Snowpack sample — Snodgrass Mountain, Crested Butte, Colorado (2/4/25, 12:06 PM MST)
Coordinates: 38.923, -106.968
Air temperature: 35 °F
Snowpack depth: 80 cm
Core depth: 50 cm
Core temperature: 30.2 °F
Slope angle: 14°, slope face: 78°
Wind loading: low
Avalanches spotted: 0
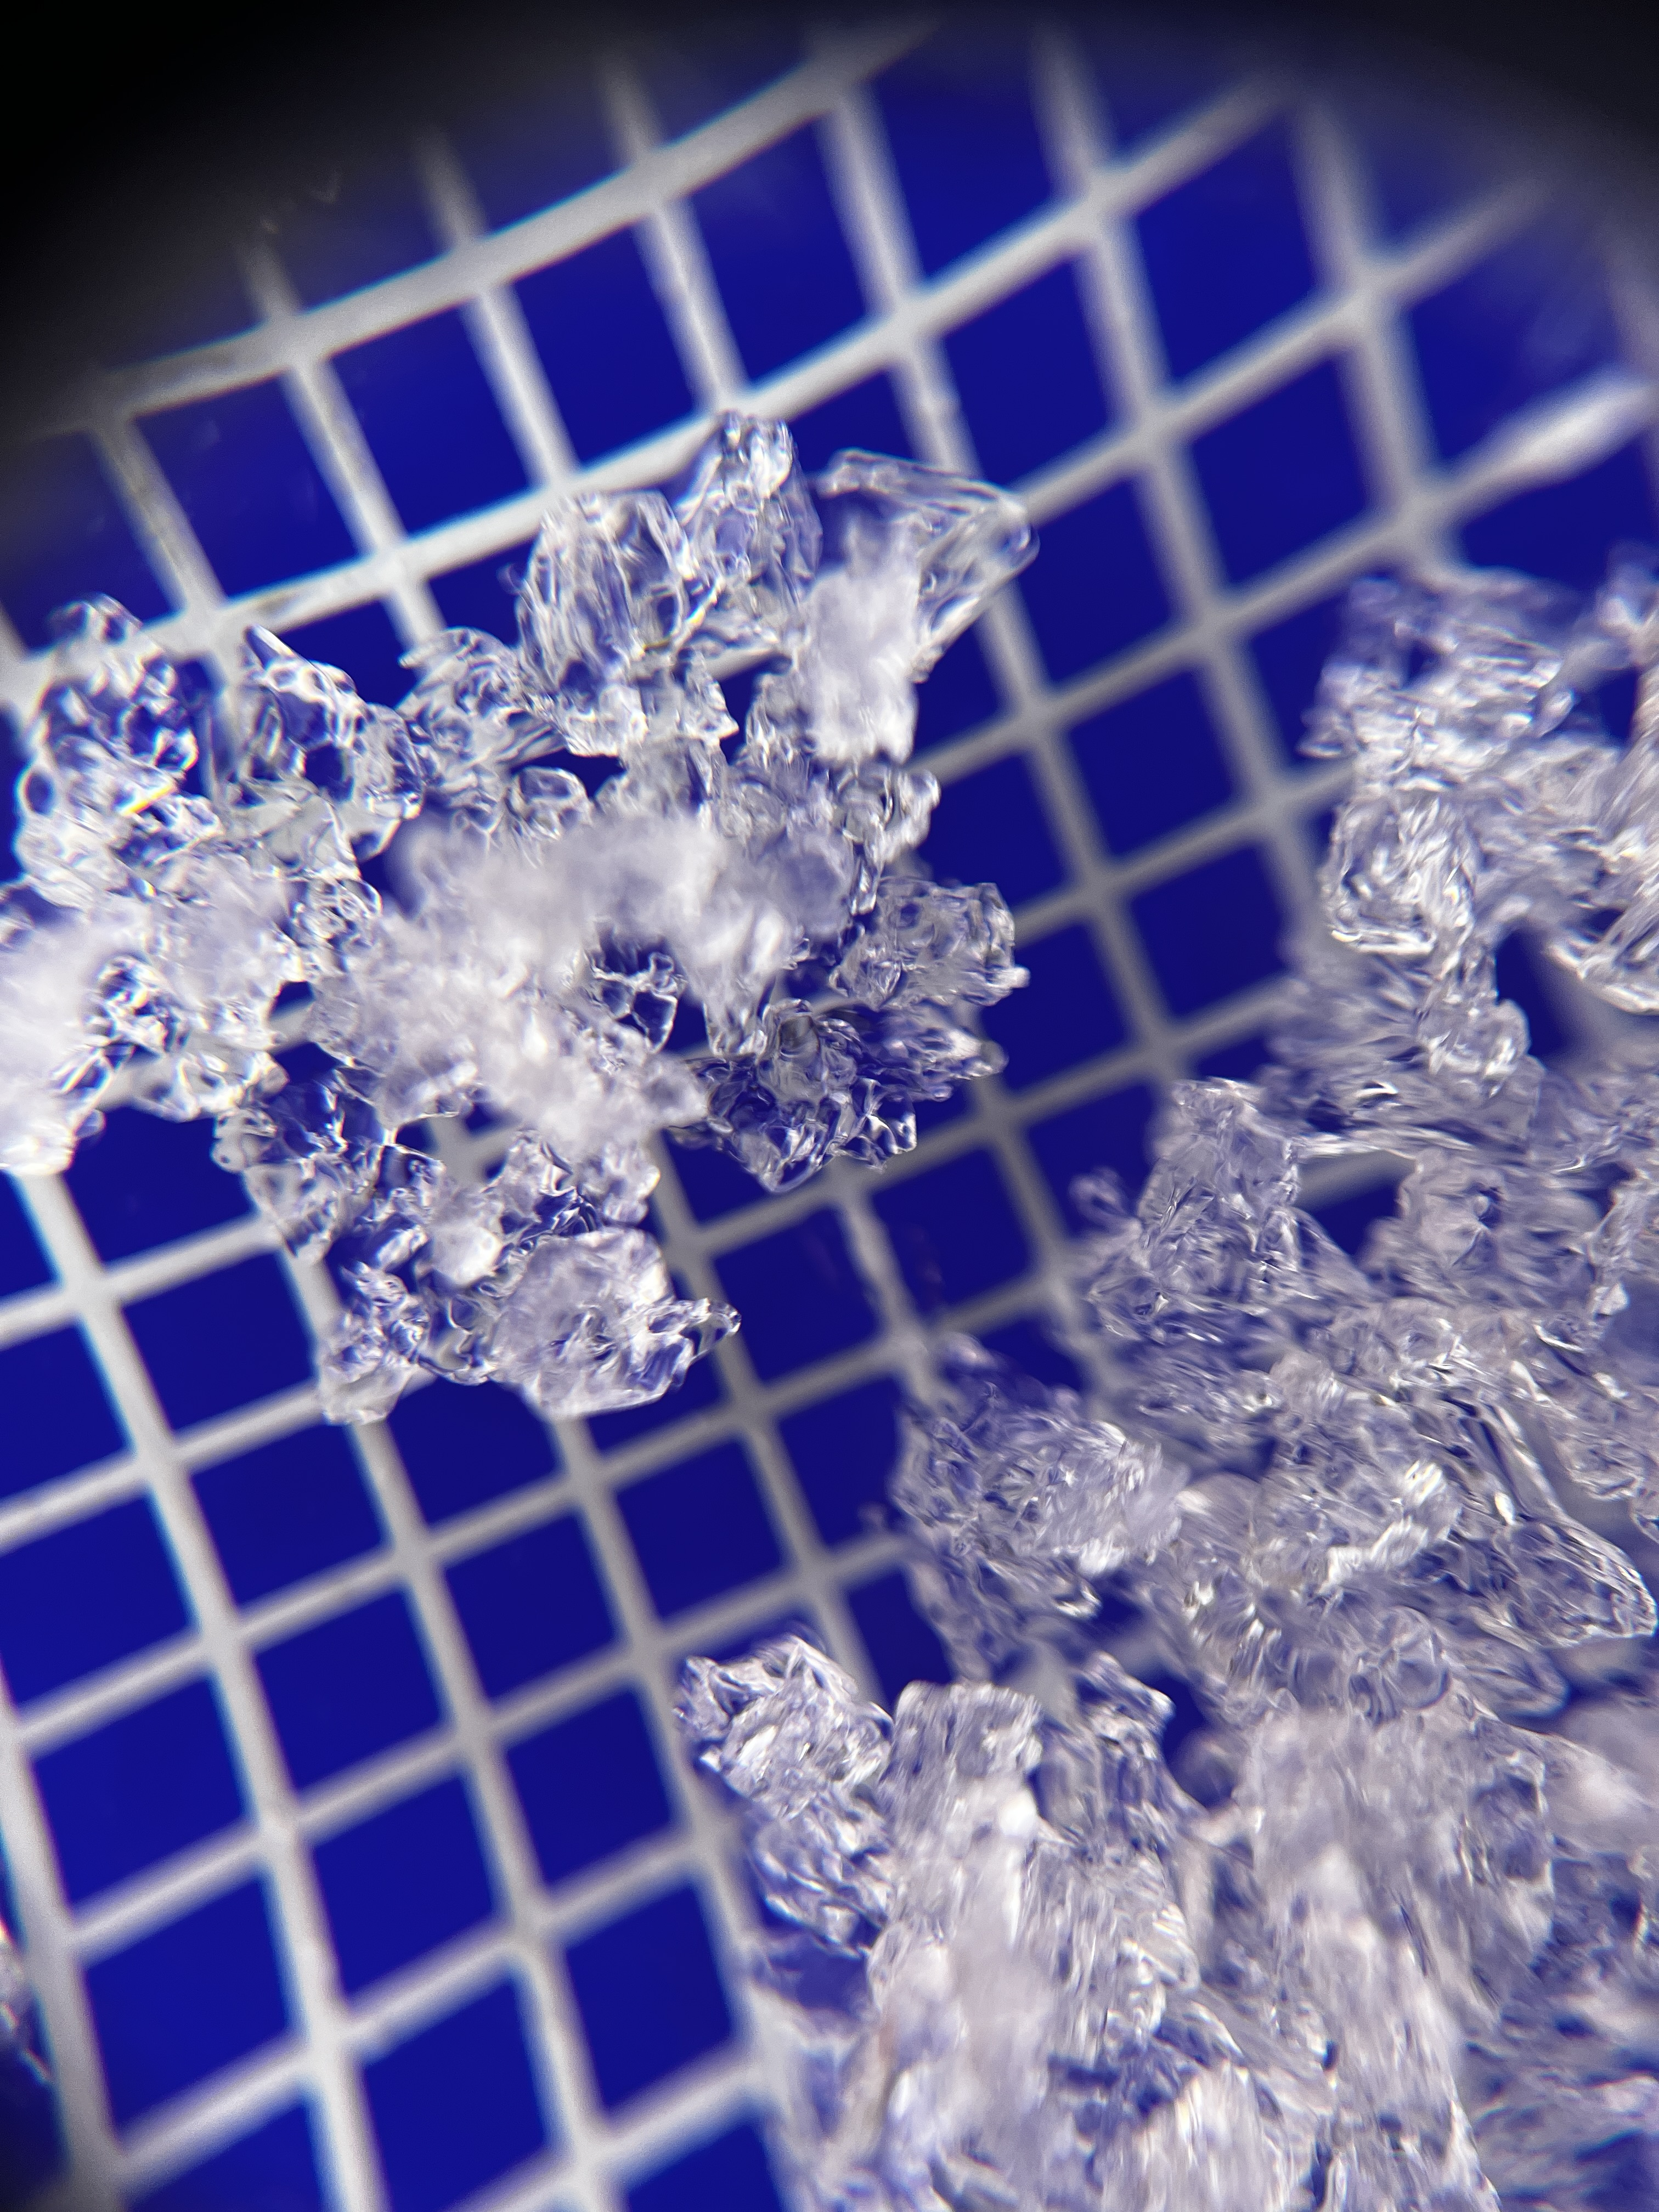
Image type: magnified_profile
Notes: No avalanches nearby, unusually warm weather for the last month reported by residents, Collected 25 yards from treeline